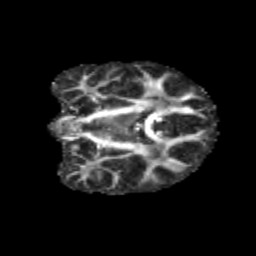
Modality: FA
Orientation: coronal
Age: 10
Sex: male
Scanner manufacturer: siemens
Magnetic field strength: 3 T
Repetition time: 3.8 s
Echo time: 0.07 s